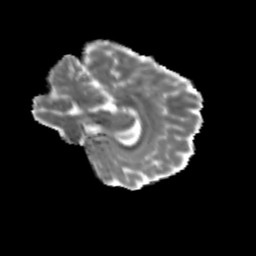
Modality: MD
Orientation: sagittal
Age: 31
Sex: female
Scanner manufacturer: siemens
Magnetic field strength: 3 T
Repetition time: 3.5 s
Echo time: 0.125 s